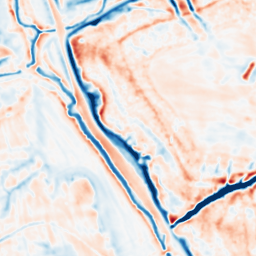
Category: multiscale
Decomposition family: dog
Decomposition parameters: sigma_low: 1
sigma_high: 5
Upsampling method: sinc_hamming
Upsampling parameters: scale: 2
kernel_size: 4
Upsampling scale: 2